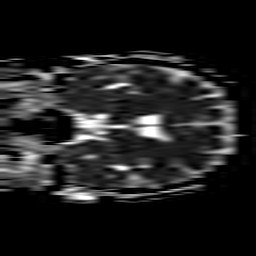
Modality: ADC
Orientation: coronal
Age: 44
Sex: female
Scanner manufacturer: philips
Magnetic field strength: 3 T
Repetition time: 3.076 s
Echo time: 0.076 s